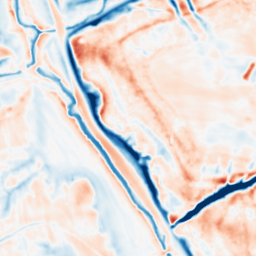
Category: multiscale
Decomposition family: dog_multiscale
Decomposition parameters: sigma_ratio: 1.6
n_scales: 4
base_sigma: 1
Upsampling method: quadratic
Upsampling parameters: scale: 4
Upsampling scale: 4